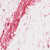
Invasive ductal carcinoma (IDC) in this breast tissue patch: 0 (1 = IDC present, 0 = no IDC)